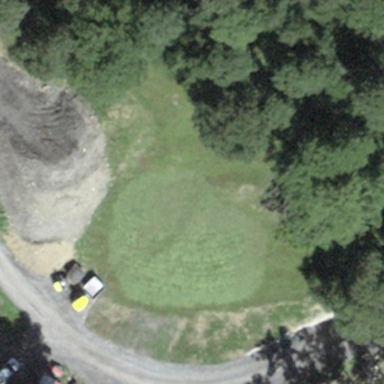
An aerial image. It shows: Beautiful meadow.